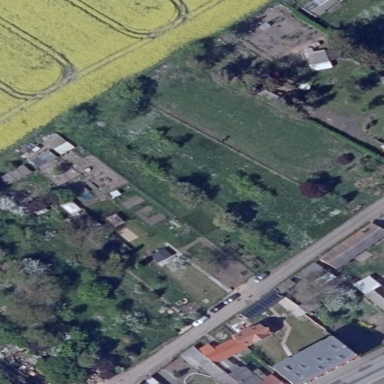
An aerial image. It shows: Allotments area.